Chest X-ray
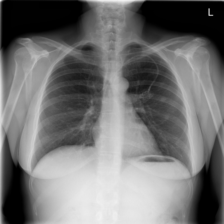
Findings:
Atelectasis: negative
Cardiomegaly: negative
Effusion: negative
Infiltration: negative
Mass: negative
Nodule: negative
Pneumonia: negative
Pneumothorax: negative
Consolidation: negative
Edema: negative
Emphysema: negative
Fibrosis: negative
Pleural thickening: negative
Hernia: negative